Question: The MySQL navigation table uses id, parent_id, name to have an unlimited navigation depth. I am using a recursive function to create the multidimensional array, that works. What I have been trying for hours is to create a function that puts the path (/mainitem/subitem/subsubsitem/subsubsubitem/ etc in the menu_nl of the menu table:

$q = "
SELECT m.id, m.parent_id, m.menu_nl, parents.menu_nl AS 'parent'
FROM menu AS m
LEFT JOIN menu AS parents ON parents.id = m.parent_id
ORDER BY m.parent_id ASC, m.volgorde ASC";
$r = $dbcon->query($q);
$pages = $r->fetchAll(PDO::FETCH_ASSOC);
'''
function create_array(array $elements, $parentId = 0) {
$branch = array();
foreach ($elements as $element) {
if ($element['parent_id'] == $parentId) {
$children = create_array($elements, $element['id']);
if ($children) {
$element[$element['menu_nl']] = $children;
}
$branch[] = $element;
}
}
return $branch;
}
'''
$tree = create_array($pages);
A var_export looks this:
'''
array (
0 =>
array (
'id' => 34,
'parent_id' => 0,
'menu_nl' => 'INTRODUCTION',
'parent' => NULL,
),
1 =>
array (
'id' => 36,
'parent_id' => 0,
'menu_nl' => 'TEAM',
'parent' => NULL,
'TEAM' =>
array (
0 =>
array (
'id' => 133,
'parent_id' => 36,
'menu_nl' => 'Team member A',
'parent' => 'TEAM',
),
1 =>
array (
'id' => 134,
'parent_id' => 36,
'menu_nl' => 'Team member B',
'parent' => 'TEAM',
),
),
),
2 =>
array (
'id' => 50,
'parent_id' => 0,
'menu_nl' => 'PRODUCTS',
'parent' => NULL,
'PRODUCTS' =>
array (
0 =>
array (
'id' => 151,
'parent_id' => 50,
'menu_nl' => 'SUB PRODUCT A',
'parent' => 'PRODUCTS',
'SUB PRODUCT A' =>
array (
0 =>
array (
'id' => 154,
'parent_id' => 151,
'menu_nl' => 'SUB OF SUB PRODUCT A',
'parent' => 'SUB PRODUCT A',
'SUB OF SUB PRODUCT A' =>
array (
0 =>
array (
'id' => 156,
'parent_id' => 154,
'menu_nl' => 'SUB OF SUB OF SUB PRODUCT A',
'parent' => 'SUB OF SUB PRODUCT A',
),
),
),
),
),
1 =>
array (
'id' => 152,
'parent_id' => 50,
'menu_nl' => 'SUB PRODUCT B',
'parent' => 'PRODUCTS',
'SUB PRODUCT B' =>
array (
0 =>
array (
'id' => 155,
'parent_id' => 152,
'menu_nl' => 'SUB OF SUB PRODUCTB',
'parent' => 'SUB PRODUCT B',
),
),
),
2 =>
array (
'id' => 153,
'parent_id' => 50,
'menu_nl' => 'SUB PRODUCT C',
'parent' => 'PRODUCTS',
),
),
),
3 =>
array (
'id' => 40,
'parent_id' => 0,
'menu_nl' => 'CONTACT',
'parent' => NULL,
'CONTACT' =>
array (
0 =>
array (
'id' => 139,
'parent_id' => 40,
'menu_nl' => 'Contact form',
'parent' => 'CONTACT',
),
1 =>
array (
'id' => 143,
'parent_id' => 40,
'menu_nl' => 'How to get there',
'parent' => 'CONTACT',
),
),
),
)
'''
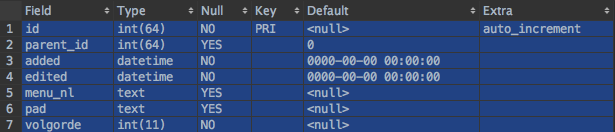
Answer: save the element's fullpath in the array as a concatenation of its parent's path with its own. Then pass that down as a parameter in your recursive function.
<URL>
<URL>
'''
<?php
// add $parentpath parameter
function create_array(array $elements, $parentId = 0, $parentpath = '') {
$branch = array();
foreach ($elements as $element) {
// set the fullpath from parent concatenated to this menu_nl
$element['fullpath'] = "$parentpath/$element[menu_nl]";
if ($element['parent_id'] == $parentId) {
// pass the fullpath down to its children
$children = create_array($elements, $element['id'], $element['fullpath']);
if ($children) {
$element[$element['menu_nl']] = $children;
}
$branch[] = $element;
}
}
return $branch;
}
$pages = require 'pages.php';
print_r( create_array($pages) );
'''
> '''
Array
(
[0] => Array
(
[id] => 34
[parent_id] => 0
[menu_nl] => INTRODUCTION
[parent] =>
[fullpath] => /INTRODUCTION
)
[1] => Array
(
[id] => 36
[parent_id] => 0
[menu_nl] => TEAM
[parent] =>
[fullpath] => /TEAM
[TEAM] => Array
(
[0] => Array
(
[id] => 133
[parent_id] => 36
[menu_nl] => Team member A
[parent] => TEAM
[fullpath] => /TEAM/Team member A
)
[1] => Array
(
[id] => 134
[parent_id] => 36
[menu_nl] => Team member B
[parent] => TEAM
[fullpath] => /TEAM/Team member B
)
)
)
[2] => Array
(
[id] => 50
[parent_id] => 0
[menu_nl] => PRODUCTS
[parent] =>
[fullpath] => /PRODUCTS
[PRODUCTS] => Array
(
[0] => Array
(
[id] => 151
[parent_id] => 50
[menu_nl] => SUB PRODUCT A
[parent] => PRODUCTS
[fullpath] => /PRODUCTS/SUB PRODUCT A
[SUB PRODUCT A] => Array
(
[0] => Array
(
[id] => 154
[parent_id] => 151
[menu_nl] => SUB OF SUB PRODUCT A
[parent] => SUB PRODUCT A
[fullpath] => /PRODUCTS/SUB PRODUCT A/SUB OF SUB PRODUCT A
[SUB OF SUB PRODUCT A] => Array
(
[0] => Array
(
[id] => 156
[parent_id] => 154
[menu_nl] => SUB OF SUB OF SUB PRODUCT A
[parent] => SUB OF SUB PRODUCT A
[fullpath] => /PRODUCTS/SUB PRODUCT A/SUB OF SUB PRODUCT A/SUB OF SUB OF SUB PRODUCT A
)
)
)
)
)
[1] => Array
(
[id] => 152
[parent_id] => 50
[menu_nl] => SUB PRODUCT B
[parent] => PRODUCTS
[fullpath] => /PRODUCTS/SUB PRODUCT B
[SUB PRODUCT B] => Array
(
[0] => Array
(
[id] => 155
[parent_id] => 152
[menu_nl] => SUB OF SUB PRODUCTB
[parent] => SUB PRODUCT B
[fullpath] => /PRODUCTS/SUB PRODUCT B/SUB OF SUB PRODUCTB
)
)
)
[2] => Array
(
[id] => 153
[parent_id] => 50
[menu_nl] => SUB PRODUCT C
[parent] => PRODUCTS
[fullpath] => /PRODUCTS/SUB PRODUCT C
)
)
)
[3] => Array
(
[id] => 40
[parent_id] => 0
[menu_nl] => CONTACT
[parent] =>
[fullpath] => /CONTACT
[CONTACT] => Array
(
[0] => Array
(
[id] => 139
[parent_id] => 40
[menu_nl] => Contact form
[parent] => CONTACT
[fullpath] => /CONTACT/Contact form
)
[1] => Array
(
[id] => 143
[parent_id] => 40
[menu_nl] => How to get there
[parent] => CONTACT
[fullpath] => /CONTACT/How to get there
)
)
)
)
'''